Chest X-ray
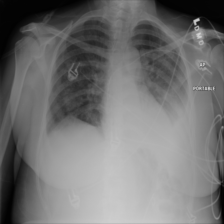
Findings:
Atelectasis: negative
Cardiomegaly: negative
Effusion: positive
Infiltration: negative
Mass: negative
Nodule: negative
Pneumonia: negative
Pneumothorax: negative
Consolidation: negative
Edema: positive
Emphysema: negative
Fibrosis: negative
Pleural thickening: negative
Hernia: negative